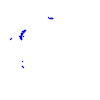
Particle: proton